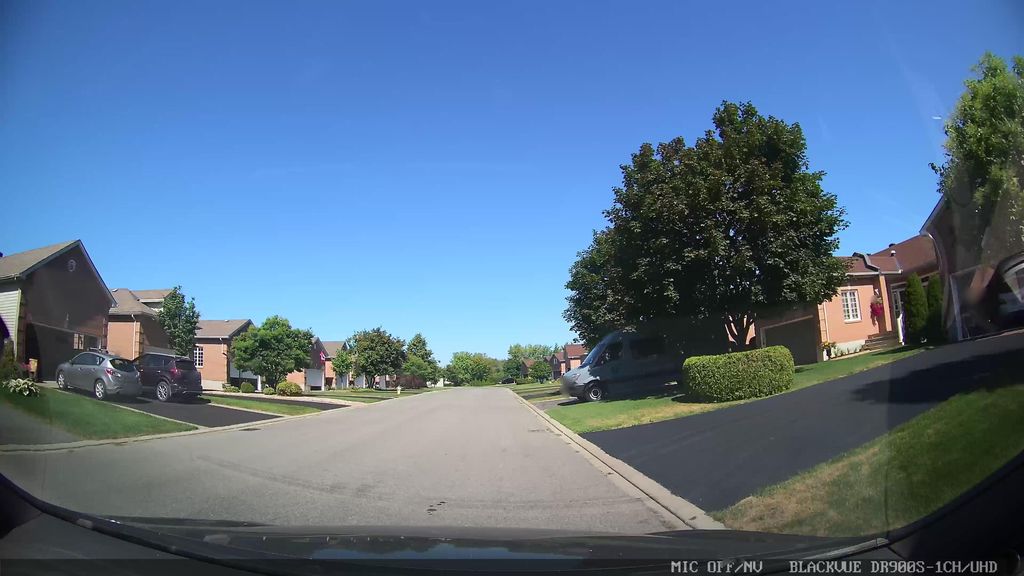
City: ottawa-gatineau